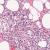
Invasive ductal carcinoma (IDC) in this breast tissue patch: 0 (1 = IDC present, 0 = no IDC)